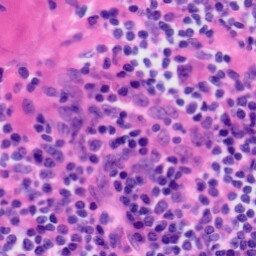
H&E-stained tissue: Tonsil